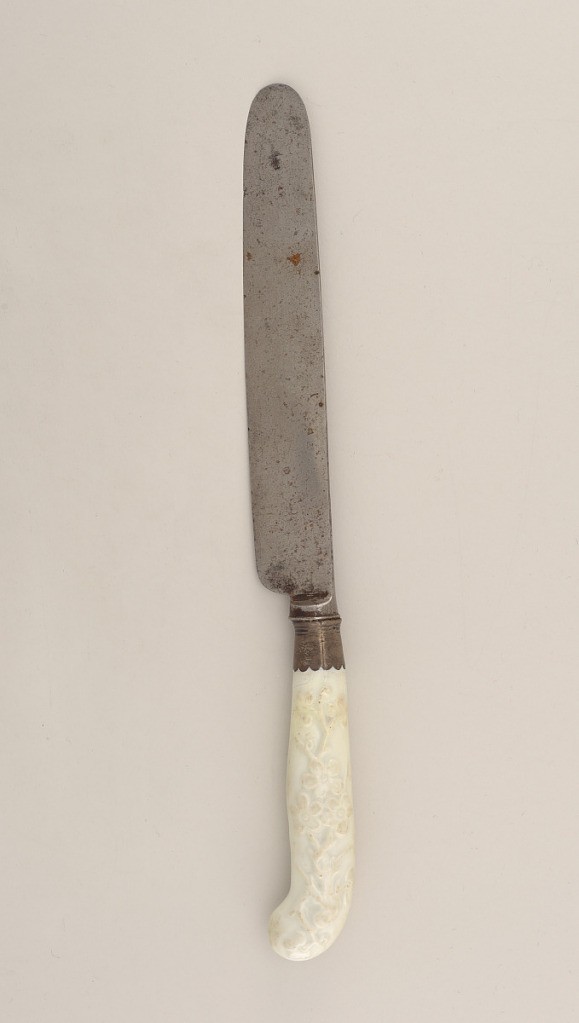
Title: Knife with Porcelain Handle
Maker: Bow Porcelain Manufactory, English, active ca. 1744 – 1776
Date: mid- 18th century
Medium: steel, silver; soft paste porcelain
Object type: knife
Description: Straight-sided blade with rounded top, plain bolster. Silver ferrule with scalloped edges. Pistol-shaped, white porcelain handle decorated in relief with floral sprays.